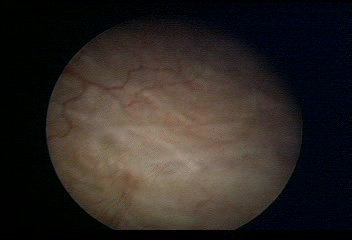
Modality: WLC
Class: Normal mucosa
Bladder cancer association: No